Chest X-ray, PA view. Patient: 55 years old, sex M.
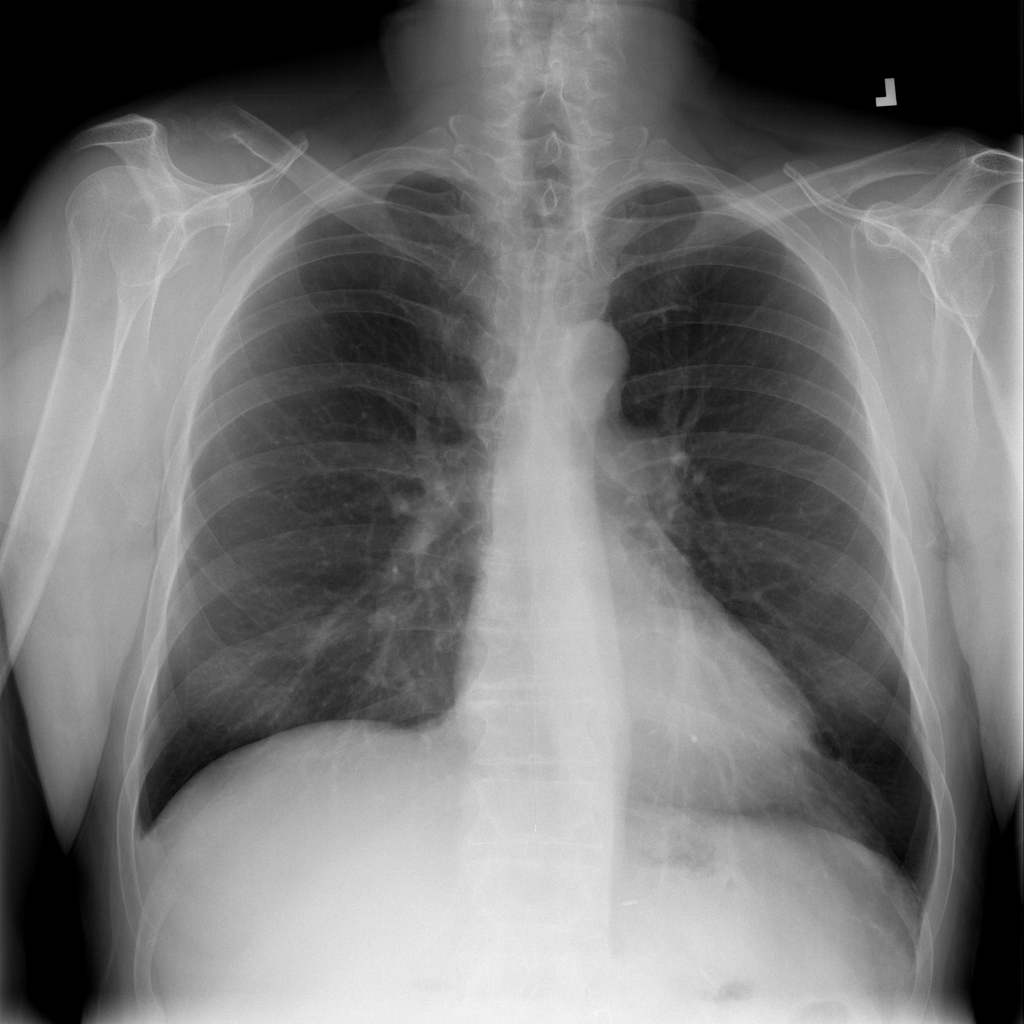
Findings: No Finding